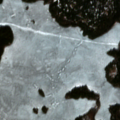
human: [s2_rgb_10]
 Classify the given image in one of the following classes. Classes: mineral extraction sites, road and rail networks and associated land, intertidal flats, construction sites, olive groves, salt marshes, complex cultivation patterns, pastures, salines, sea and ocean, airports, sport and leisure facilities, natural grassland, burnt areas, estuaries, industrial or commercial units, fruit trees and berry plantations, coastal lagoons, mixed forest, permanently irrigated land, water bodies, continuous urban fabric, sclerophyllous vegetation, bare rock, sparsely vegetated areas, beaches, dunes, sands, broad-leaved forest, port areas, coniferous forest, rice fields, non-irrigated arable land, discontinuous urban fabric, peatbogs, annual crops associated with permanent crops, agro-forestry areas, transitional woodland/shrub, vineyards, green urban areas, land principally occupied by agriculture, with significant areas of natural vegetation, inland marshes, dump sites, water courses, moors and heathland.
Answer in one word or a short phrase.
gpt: coniferous forest, mixed forest, water bodies